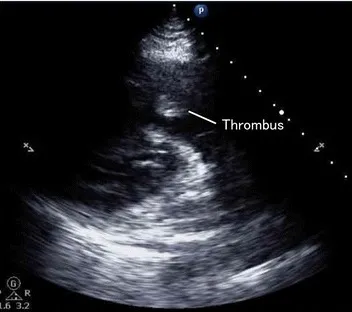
Transthoracic echocardiography. A mobile thrombus is observed in the right ventricle.
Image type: radiology (ultrasound)